【题型】解答题　【知识点】立体几何　【难度】easy
佩香囊是端午节传统习俗之一，香囊内通常填充一些中草药，有清香、驱虫等功效。因地方习俗的差异，香囊常用丝布做成各种不同的形状，形形色色，玲珑夺目，如图1所示的平行四边形 \(ABCD\) 由六个正三角形构成，将它沿虚线折起来，可得到图2所示的六面体形状的香囊。若 \(AB = 2\)。

\noindent (1) 求图2中六面体的表面积；

\noindent (2) 求二面角 \(P - EF - P'\) 的大小。
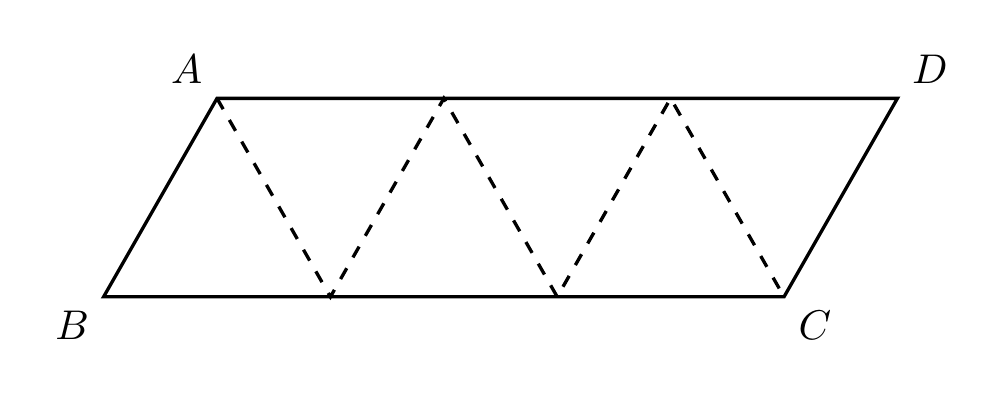
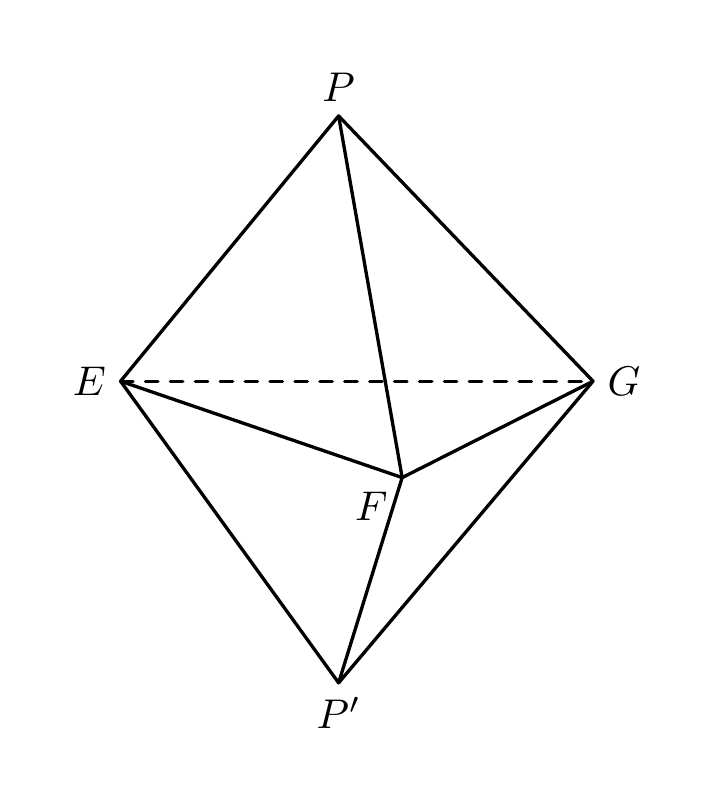
【解答】
\noindent 【答案】(1) \(6\sqrt{3}\)

\noindent (2) \(\pi - \arccos\frac{7}{9}\)

\noindent 【知识点】求组合多面体的表面积、求二面角

\noindent 【分析】(1) 求边长为2的六个等边三角形的面积之和即可求解；

\noindent (2) \(\triangle PEF\) 和 \(\triangle P'EF\) 都是等边三角形，取 \(EF\) 的中点 \(M\)，连接 \(PM\)、\(P'M\)、\(PP'\)，设 \(PP'\) \(\cap\) 面 \(EFG = O\)，可得 \(\angle PMP'\) 即为二面角 \(P - EF - P'\) 的平面角，在 \(\triangle PMP'\) 中，由余弦定理即可求解求得角的大小。

\noindent 【详解】(1) 由题意可得：六面体的六个面都是边长为2的等边三角形，
所以六面体的表面积为 \(6 \times \frac{\sqrt{3}}{4} \times 2^2 = 6\sqrt{3}\)；

\noindent (2) 由题意可得：\(\triangle PEF\) 和 \(\triangle P'EF\) 都是等边三角形，且边长为2，
取 \(EF\) 的中点 \(M\)，连接 \(PM\)、\(P'M\)、\(PP'\)，设 \(PP'\) \(\cap\) 面 \(EFG = O\)，
可得 \(PM \perp EF\)，\(P'M \perp EF\)，且 \(PM = P'M = \sqrt{3}\)，
所以 \(\angle PMP'\) 即为二面角 \(P - EF - P'\) 的平面角。

\noindent 在正四棱锥 \(P - EFG\) 中，\(EO = \frac{2}{3}EF \cdot \cos30^\circ = 2 \times \frac{\sqrt{3}}{3}\)，

\noindent 所以 \(PO = \sqrt{PE^2 - EO^2} = \sqrt{4 - \frac{4}{3}} = \frac{2\sqrt{6}}{3}\)，

\noindent 所以 \(PP' = \frac{4\sqrt{6}}{3}\)，

\noindent 在 \(\triangle PMP'\) 中，由余弦定理可得：